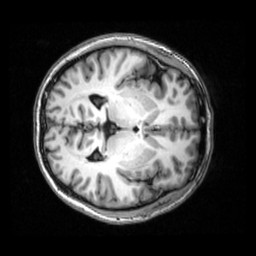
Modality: T1w
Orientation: axial
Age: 26
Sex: female
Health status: healthy
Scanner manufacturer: siemens
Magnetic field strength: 3 T
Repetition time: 2.53 s
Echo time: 0.00339 s